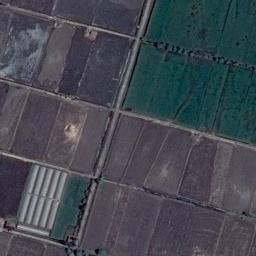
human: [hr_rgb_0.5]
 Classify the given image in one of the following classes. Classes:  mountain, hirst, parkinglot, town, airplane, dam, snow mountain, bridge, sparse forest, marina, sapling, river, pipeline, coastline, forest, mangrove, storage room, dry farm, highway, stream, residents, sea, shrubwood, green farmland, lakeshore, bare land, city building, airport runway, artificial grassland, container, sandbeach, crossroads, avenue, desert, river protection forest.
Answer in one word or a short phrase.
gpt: green farmland